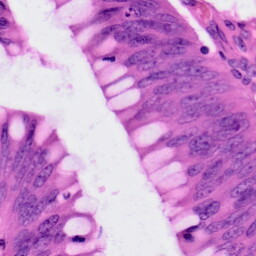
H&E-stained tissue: Colon